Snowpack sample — Buffalo Mountain, Silverthorne, Colorado, USA (2/22/26, 2:02 PM MST)
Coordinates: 39.622, -106.113
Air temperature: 33 °F
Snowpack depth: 63 cm
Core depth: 40 cm
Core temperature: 26.6 °F
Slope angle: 11°, slope face: 116°
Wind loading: low
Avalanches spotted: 0
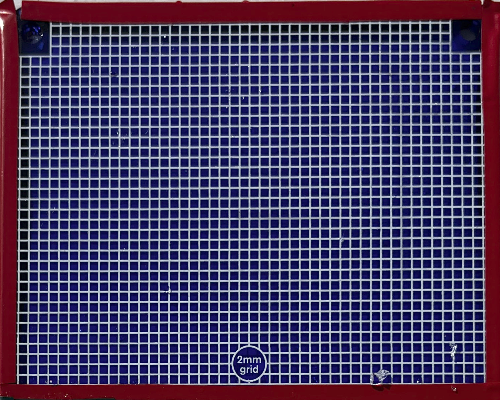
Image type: profile
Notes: In a firebreak similar to site 1, minimal wind loading with no spotted avalanches (not many faces in view though)